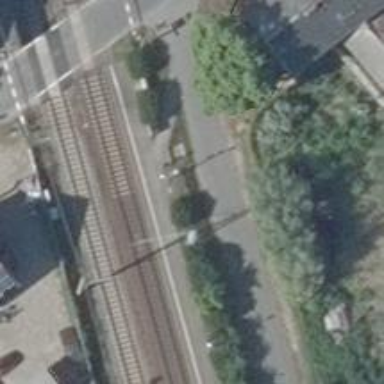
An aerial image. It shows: Platform for public transport at railway station.